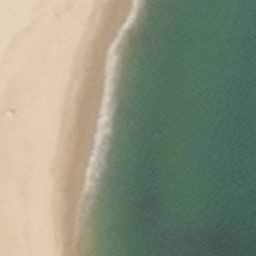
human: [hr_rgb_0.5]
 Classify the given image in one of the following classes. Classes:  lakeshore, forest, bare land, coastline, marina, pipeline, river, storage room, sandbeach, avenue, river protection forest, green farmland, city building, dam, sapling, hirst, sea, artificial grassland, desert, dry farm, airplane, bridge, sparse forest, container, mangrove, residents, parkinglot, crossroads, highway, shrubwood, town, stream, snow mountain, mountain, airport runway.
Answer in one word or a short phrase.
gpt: coastline